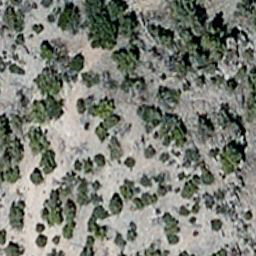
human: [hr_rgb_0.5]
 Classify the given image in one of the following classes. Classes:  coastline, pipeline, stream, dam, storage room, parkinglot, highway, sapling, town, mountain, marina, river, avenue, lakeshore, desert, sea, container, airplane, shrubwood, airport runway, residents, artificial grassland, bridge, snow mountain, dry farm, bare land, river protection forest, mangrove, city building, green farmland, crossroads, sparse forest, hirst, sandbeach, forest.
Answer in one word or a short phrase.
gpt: sparse forest